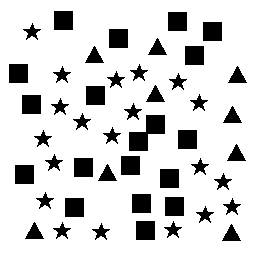
Squares: 19
Triangles: 9
Stars: 20
Total shapes: 48